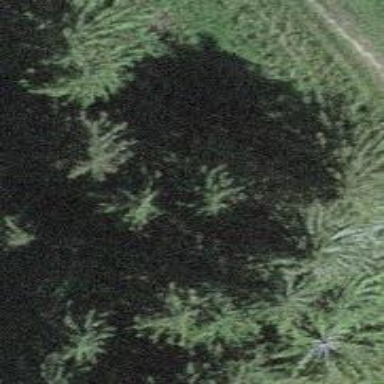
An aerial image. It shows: Evergreen needleleaved tree typically found in agricultural areas.